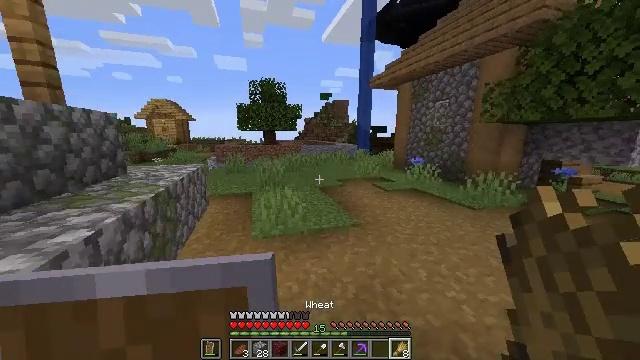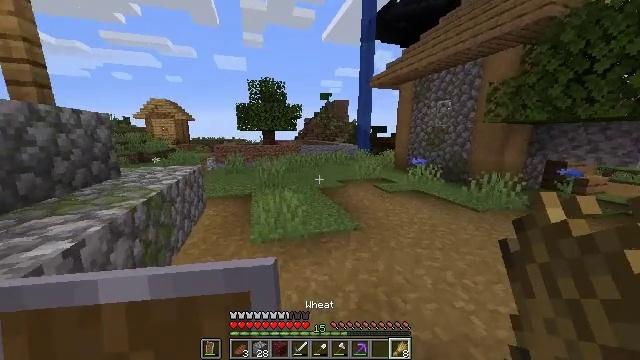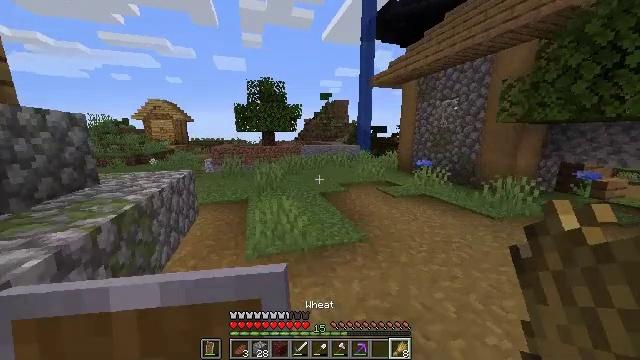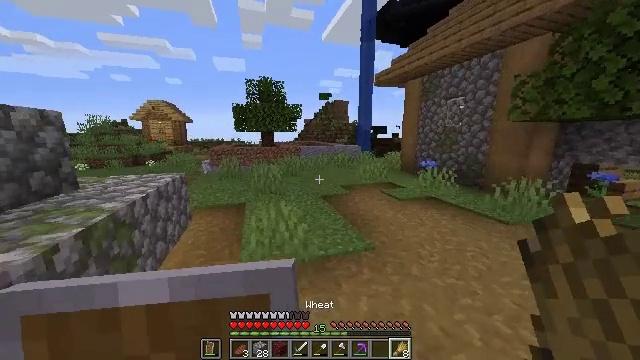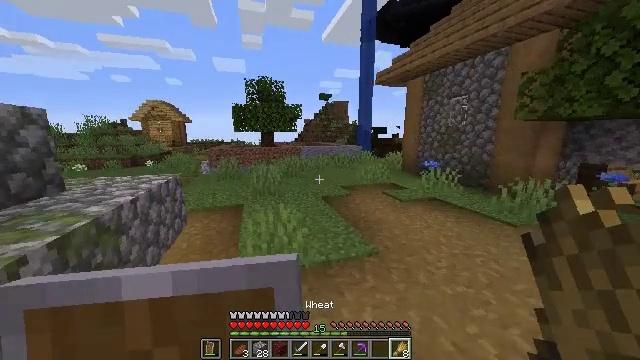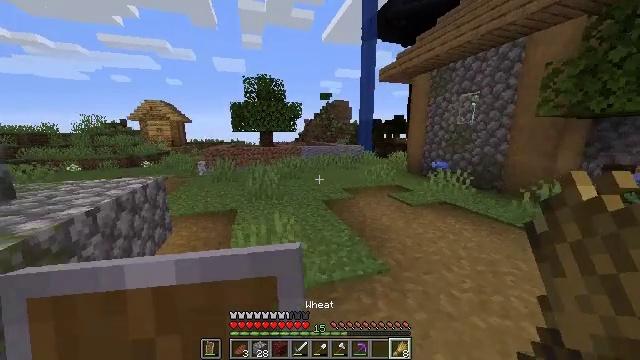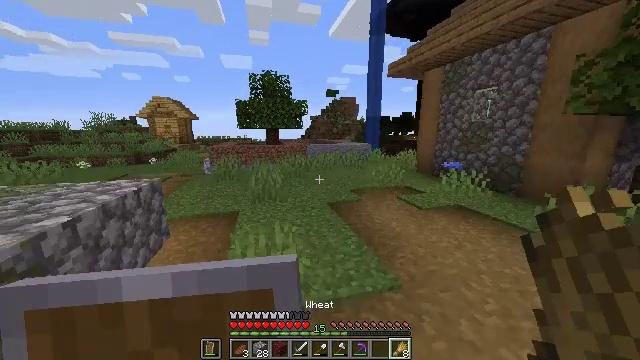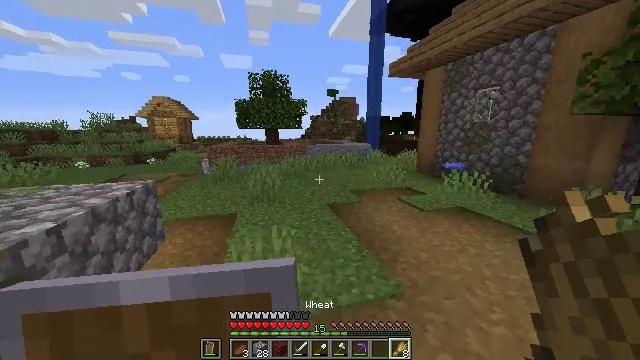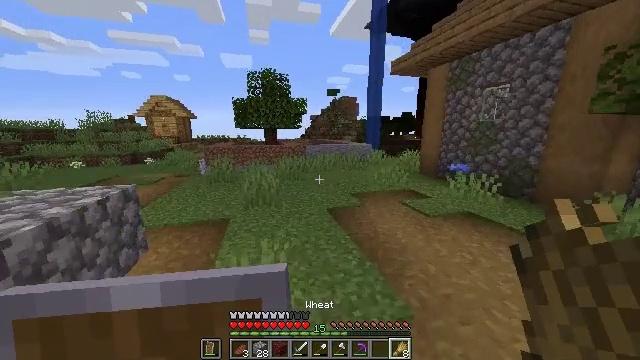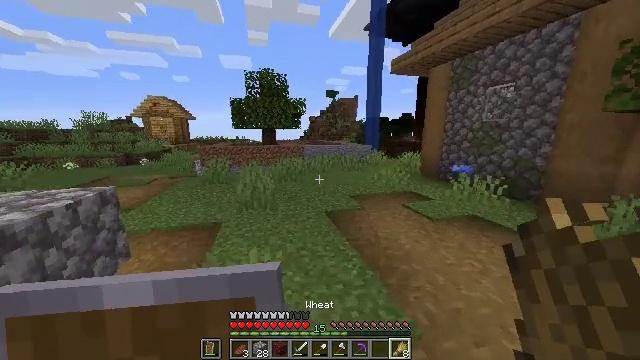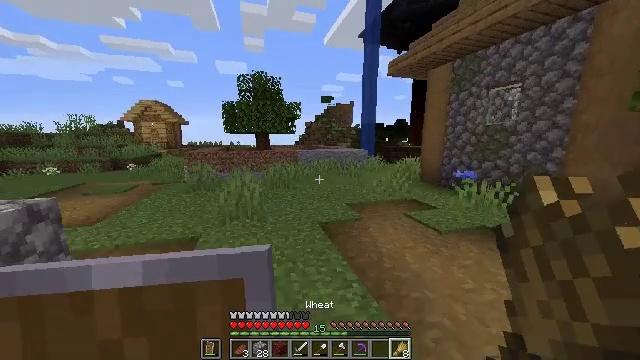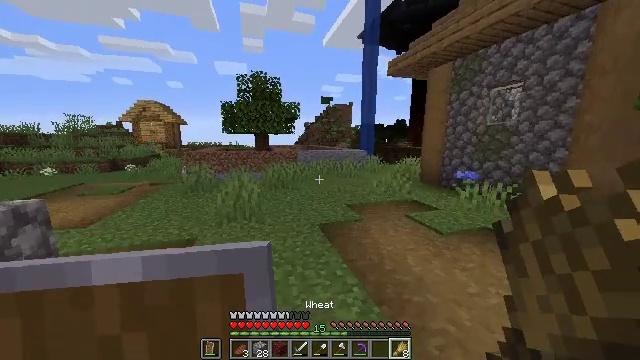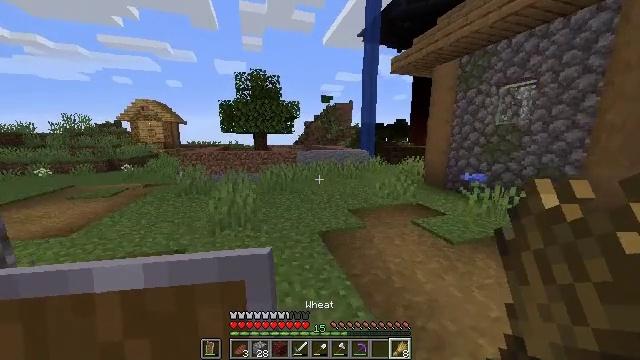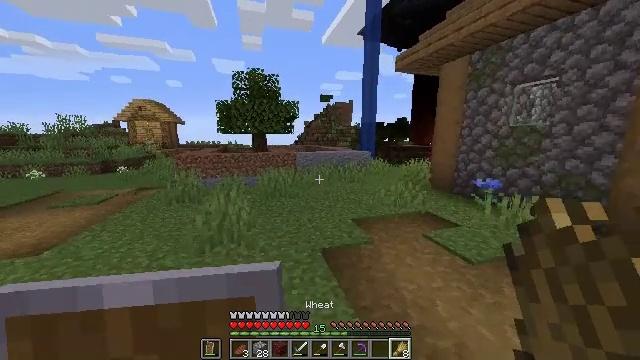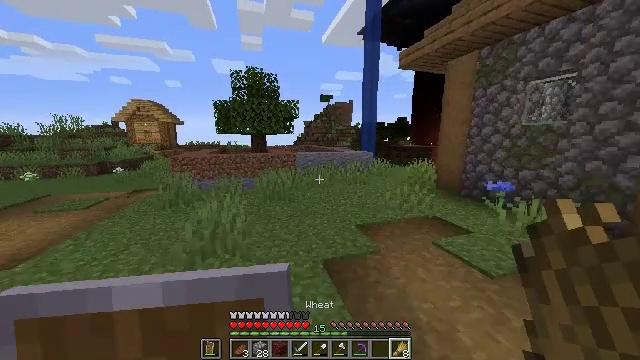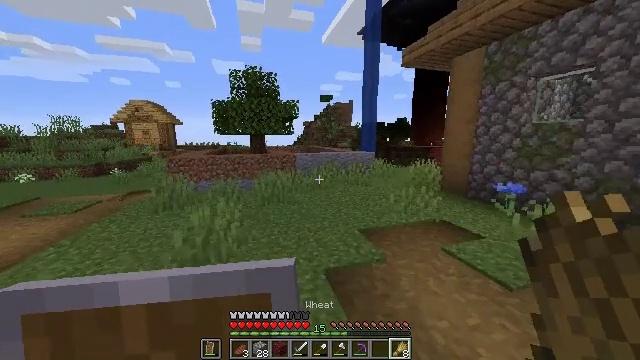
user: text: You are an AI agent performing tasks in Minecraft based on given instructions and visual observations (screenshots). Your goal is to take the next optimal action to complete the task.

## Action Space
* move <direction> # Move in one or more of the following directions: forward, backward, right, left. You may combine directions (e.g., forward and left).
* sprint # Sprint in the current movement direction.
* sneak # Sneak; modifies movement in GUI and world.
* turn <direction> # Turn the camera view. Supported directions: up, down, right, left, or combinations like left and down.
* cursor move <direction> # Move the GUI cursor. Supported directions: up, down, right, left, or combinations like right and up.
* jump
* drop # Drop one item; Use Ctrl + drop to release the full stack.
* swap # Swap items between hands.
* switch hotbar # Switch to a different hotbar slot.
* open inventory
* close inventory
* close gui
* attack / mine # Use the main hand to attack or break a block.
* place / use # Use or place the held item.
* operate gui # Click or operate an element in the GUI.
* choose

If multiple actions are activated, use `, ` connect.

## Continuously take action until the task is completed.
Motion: motion action
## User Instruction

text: Gather wheat by left-clicking on it.
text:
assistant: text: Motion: move forward
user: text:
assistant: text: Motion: move forward
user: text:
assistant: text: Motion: move forward
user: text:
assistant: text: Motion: move forward
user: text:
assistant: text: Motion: move forward
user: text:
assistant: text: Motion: move forward, turn left
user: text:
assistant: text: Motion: move forward
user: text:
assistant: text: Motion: move forward
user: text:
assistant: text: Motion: move forward
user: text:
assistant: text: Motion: move forward, turn right and up
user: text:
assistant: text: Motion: move forward
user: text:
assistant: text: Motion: move forward
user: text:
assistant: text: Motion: move forward
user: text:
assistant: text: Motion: move forward
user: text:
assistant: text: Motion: move forward
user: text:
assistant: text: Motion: move forward
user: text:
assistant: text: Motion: move forward
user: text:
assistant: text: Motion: move forward
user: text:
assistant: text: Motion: move forward
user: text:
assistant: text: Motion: move forward
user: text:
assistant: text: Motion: move forward
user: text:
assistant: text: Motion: move forward
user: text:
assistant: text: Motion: move forward
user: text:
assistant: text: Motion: move forward
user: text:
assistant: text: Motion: move forward
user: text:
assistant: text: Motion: move forward
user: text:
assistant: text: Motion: move forward
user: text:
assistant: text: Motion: move forward
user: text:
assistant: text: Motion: move forward
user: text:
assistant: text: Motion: move forward